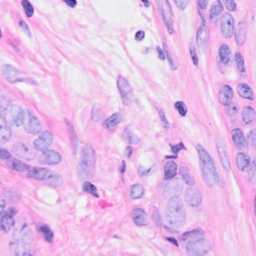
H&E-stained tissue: Breast